Question: Informix 11.70.TC5DE (Windows Vista 32-bit):
I configured an instance for DSS queries with 512MB memory and 300MB disk space.
Why did oninit automatically change my non-parallel query's memory to only 94464kb, when I specified that only one user would be submitting DSS queries?

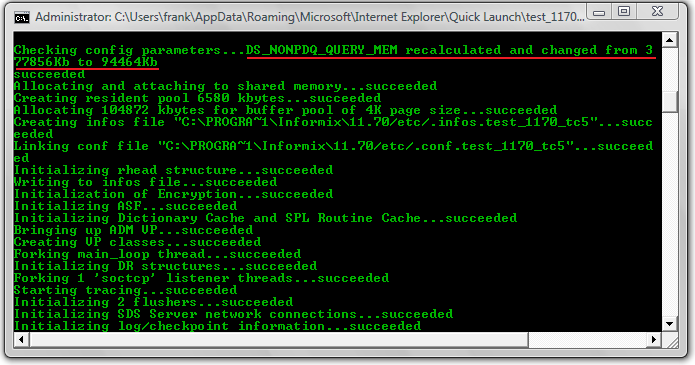
Answer: The maximum size of the DS_NONPDQ_QUERY_MEM (non-parallel query memory) is limited to 25% of the total PDQ (aka DS or Decision Support) memory. So you would need to increase DS_TOTAL_MEMORY to get a larger value for DS_NONPDQ_QUERY_MEM. On the other hand, 90 MiB of non-PDQ memory is fairly generous; it probably isn't worth fretting over the exact size of the non-PDQ memory.
I'd be more worried about the size of the created resident pool (6580 KiB according to the screenshot). Generally speaking, use the available memory for the buffer pool. If, as I suspect, your database is less than about 100 MiB total, then the whole thing will be in memory anyway. With 512 MiB on the machine, I'd aim to have Informix using about 128 MiB for all of its shared memory, leaving the rest for the O/S and (other) programs to use. And that 128 MiB will have most of a 100 MiB database in the shared memory by virtue of caching, so you won't see much disk traffic after the data is read -- unless you go rewriting lots and lots of data, of course.
See the <URL>.